Question: I downloaded latest OrientDB version 2.2.17. I started server without any error on console and in log file but when I tried to open browser its showing interrupted on browser. I am not able to see the browser screen when I tried to connect using console its connected. How I fix it so I can see the browser also?

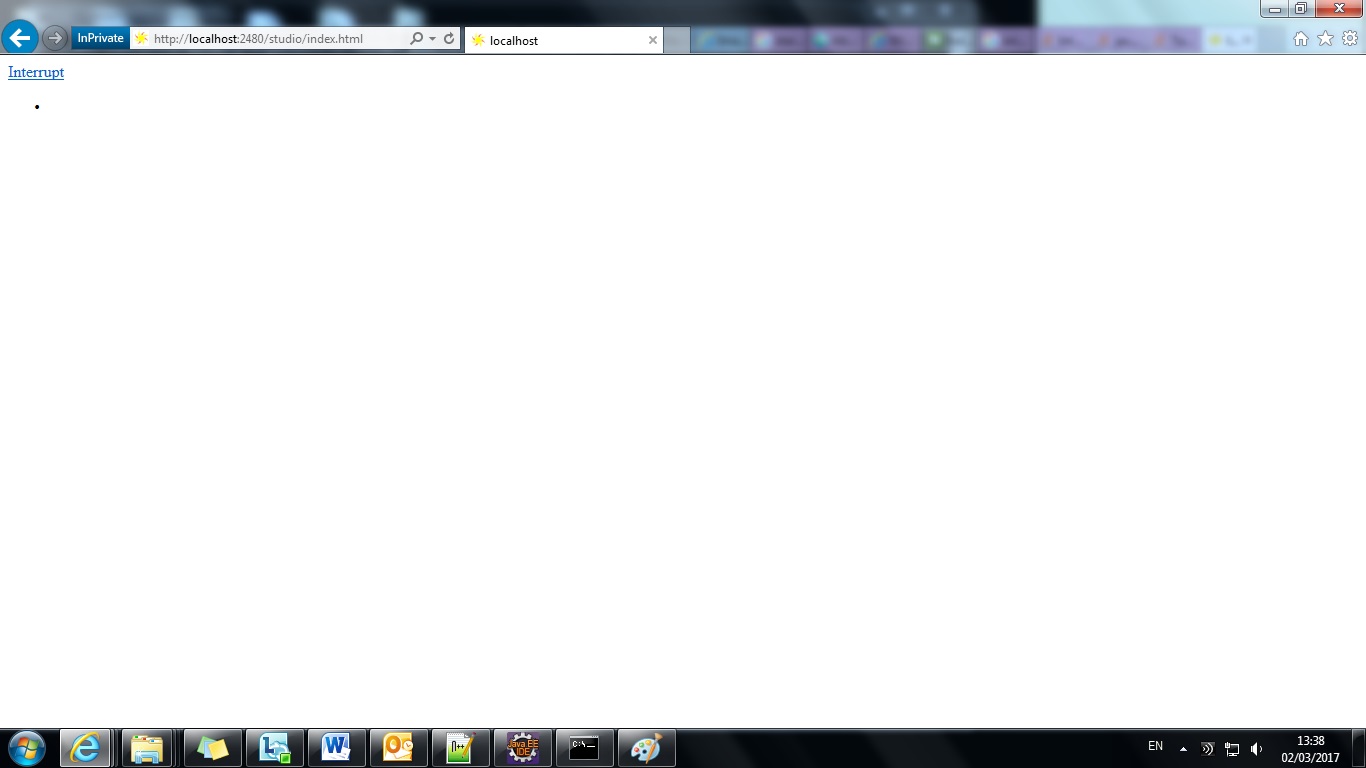
Answer: It seems to be an Internet Explorer issue, try with Chrome or Firefox, they both works for me.
Hope it helps.
Regards,
Michela